Question: I'm trying to select(check) with a keyboard desired methods in Override/Implement methods dialog box in Eclipse Juno (4.2) running on Ubuntu 12.04 and can't select any of them. If I left-click on the check box with the mouse the method get checked. Can I do this with a key stroke?

EDIT: with a lot of try/error, just found the keyboard shortcut for this operation:
Shift + Space
and the method on focus get checked(selected)
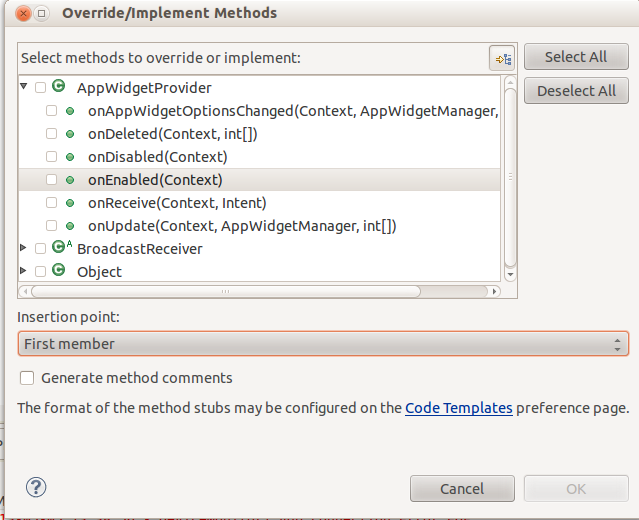
Answer: +
just found it - this is the default keyboard shortcut for that operation